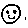
Label: smiley face